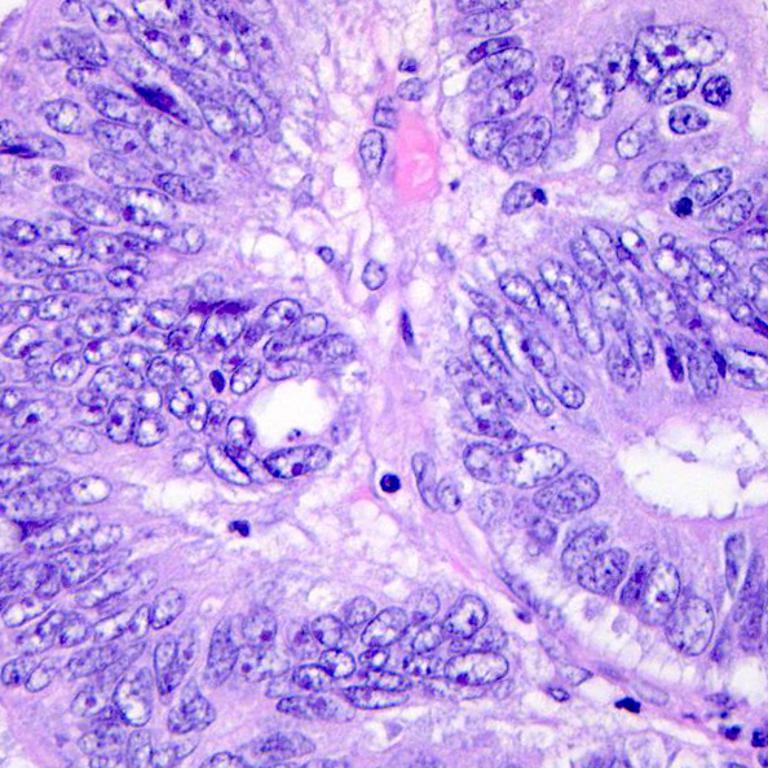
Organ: colon
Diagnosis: adenocarcinomas